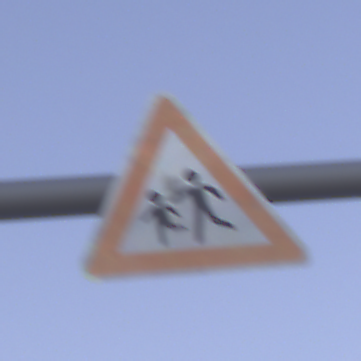
Verkehrszeichen: KinderRechts
Umgebung: Outdoor, Nature
Tageszeit: Dusk
Wetter: Clear
Licht: Natural
Jahreszeit: NotSpecified
Kontrast: LowContrast